Field crop: maize
Growth stage: 2
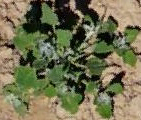
Species: chenopodium